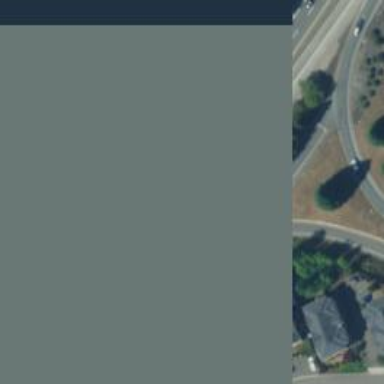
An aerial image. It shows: Offramp from trunk highway.